Question: I have a problem on my website where a piece of text falls underneath another 'div'.
The problem is in the sidebar, as you can see in the following image. The text on the left side falls under the content, which is on the ride side of it.

Here is a JSFiddle example of the problem: <URL>
I think that the problem is in the following 'CSS' code, but i'm not sure:
'''
.wrapper{
height:100%;
width: 100%;
}
.sidebar{
width:25%;
background:#262625;
float:left;
height:100%;
position: relative;
}
'''
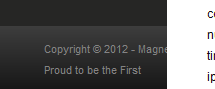
Answer: I updated your fiddle (http://jsfiddle.net/bukfixart/j87Gy/2/)
Just remove the line 'width:100%;' in the css from the selector '.footer'.
The class has a padding (5%). If you are using a width, the padding will be added to it, so the sum will be
'''
100% + 5% (left) + 5% (right) = 110%.
'''
This will be oversized everytime.